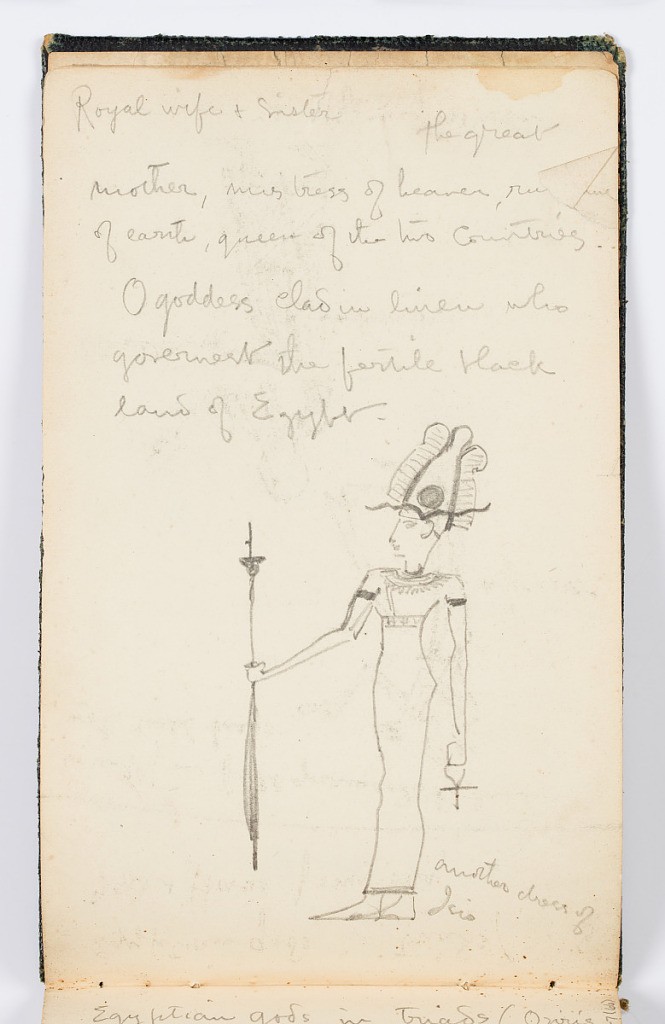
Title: Sketchbook Page: Isis
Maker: Kenyon Cox, American, 1856–1919
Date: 1883
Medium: Graphite on paper
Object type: Sketchbook folio
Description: Recto: Sketch of another dress of Isis, figure shown facing left and wearing a double crown.  Verse above beginning: Royal wife + sister.
Verso: Notes about Isis, above. Below, sketch of Isis with wings and headress, facing right.